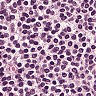
Metastatic tissue present: no